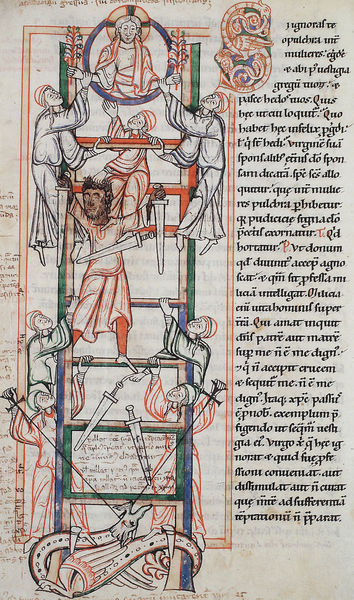
Titel: Speculum virginum
Institution: Köln, Historisches Archiv
Schlagwörter: blau, kopf, grün, männer, zeichnung, rot, beige, malerei, bart, zweige, kirche, schrift, papier, ähre, leiter, ring, kreuz, zweig, schwert, schwerter, text, initiale, schlange, dämon, palmzweige, heiligenschein, christus, jesus, jesus christus, teufel, mittelalter, seelen, klettern, drache, handschrift, längs, gläubige, latein, schirft, mandorla, buchmalerei, himmelsleiter, rispe, sünder, kletterer, ale, s, fleuronné, palmenzeige, mitteilter